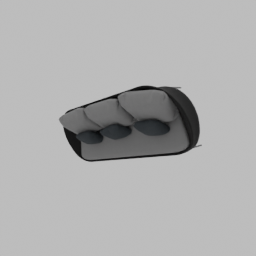
Label: furniture